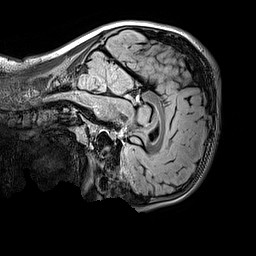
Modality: FLAIR
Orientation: sagittal
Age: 11
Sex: male
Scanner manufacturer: siemens
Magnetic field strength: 3 T
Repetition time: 5 s
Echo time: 0.388 s